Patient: sex M, age 59
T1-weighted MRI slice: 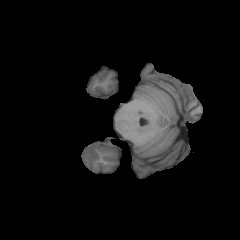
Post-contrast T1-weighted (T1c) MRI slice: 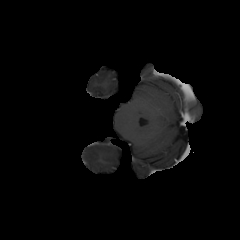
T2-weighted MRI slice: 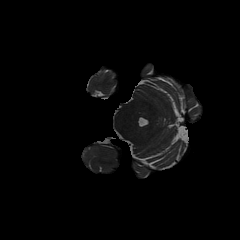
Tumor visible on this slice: yes
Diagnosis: Astrocytoma, IDH-wildtype
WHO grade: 3